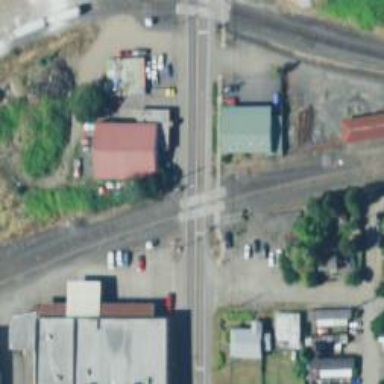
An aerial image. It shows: Railway crossing.